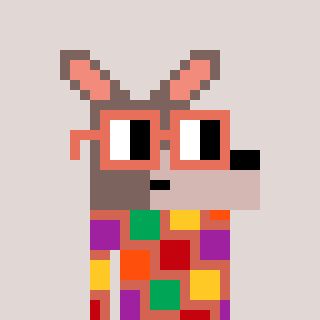
a pixel art character with square orange glasses, a kangaroo-shaped head and a peachy-colored body on a warm background